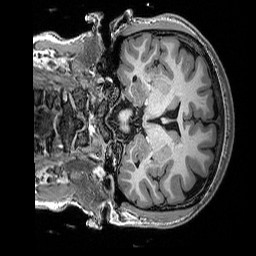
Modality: T1w
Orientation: coronal
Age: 21
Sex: female